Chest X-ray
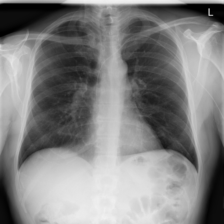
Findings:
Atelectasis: negative
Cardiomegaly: negative
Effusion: negative
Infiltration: negative
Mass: negative
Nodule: negative
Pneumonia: negative
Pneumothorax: negative
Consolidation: negative
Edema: negative
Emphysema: negative
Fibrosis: negative
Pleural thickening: negative
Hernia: negative